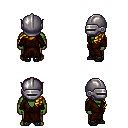
a pixel art fantasy rpg character, male body template, orc, green skin, brown robe, robe skirt, blonde left-swept hairstyle, metal helm, ghillies, four views (front, back, left, right), 2x2 character sprite sheet, small pixel art, hard edges, no anti-aliasing